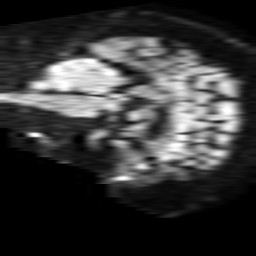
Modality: TRACE
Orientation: sagittal
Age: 49
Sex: male
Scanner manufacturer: philips
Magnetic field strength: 1.5 T
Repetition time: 3.558 s
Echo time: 0.07039 s